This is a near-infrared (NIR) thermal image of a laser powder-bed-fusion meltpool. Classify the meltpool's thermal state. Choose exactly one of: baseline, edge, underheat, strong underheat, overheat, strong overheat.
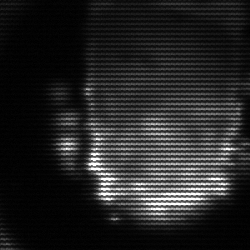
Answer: baseline